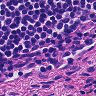
Metastatic tissue present: no